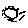
Label: sun